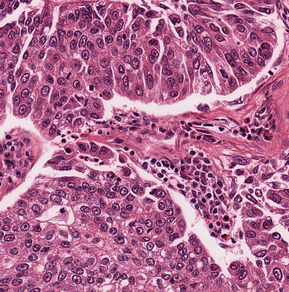
Tumor epithelial tissue: yes
Tumor-associated stroma tissue: yes
Normal tissue: no